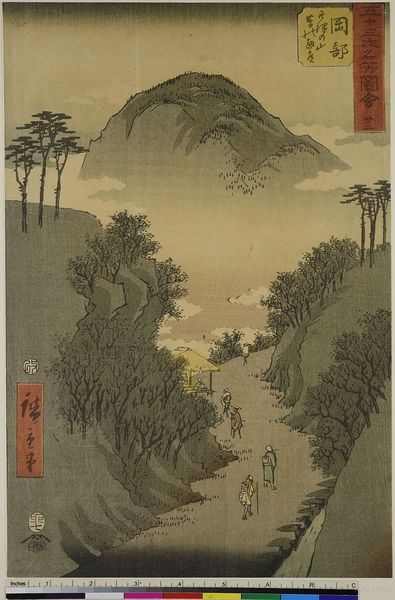
Titel: Die schmale efeubedeckte Straße am Berg Utsu, Blatt 22 aus der Serie: Die 53 Stationen des Tokaido
Künstler: Utagawa Hiroshige
Standort: Hamburg
Institution: Museum für Kunst und Gewerbe Hamburg
Schlagwörter: berg, himmel, wolken, bäume, menschen, grau, haus, weg, hütte, pfad, holzschnitt, japan, laufen, berge, gebirge, schlucht, wandern, asien, druckgraphik, druckgrafik, zeit, reisende, pavillion, farbholzschnitt, tourismus, reisen, edo, reproduktionen, druckerzeugnisse, landstraße, ukiyo